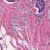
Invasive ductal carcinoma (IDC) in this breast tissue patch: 1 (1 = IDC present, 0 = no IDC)